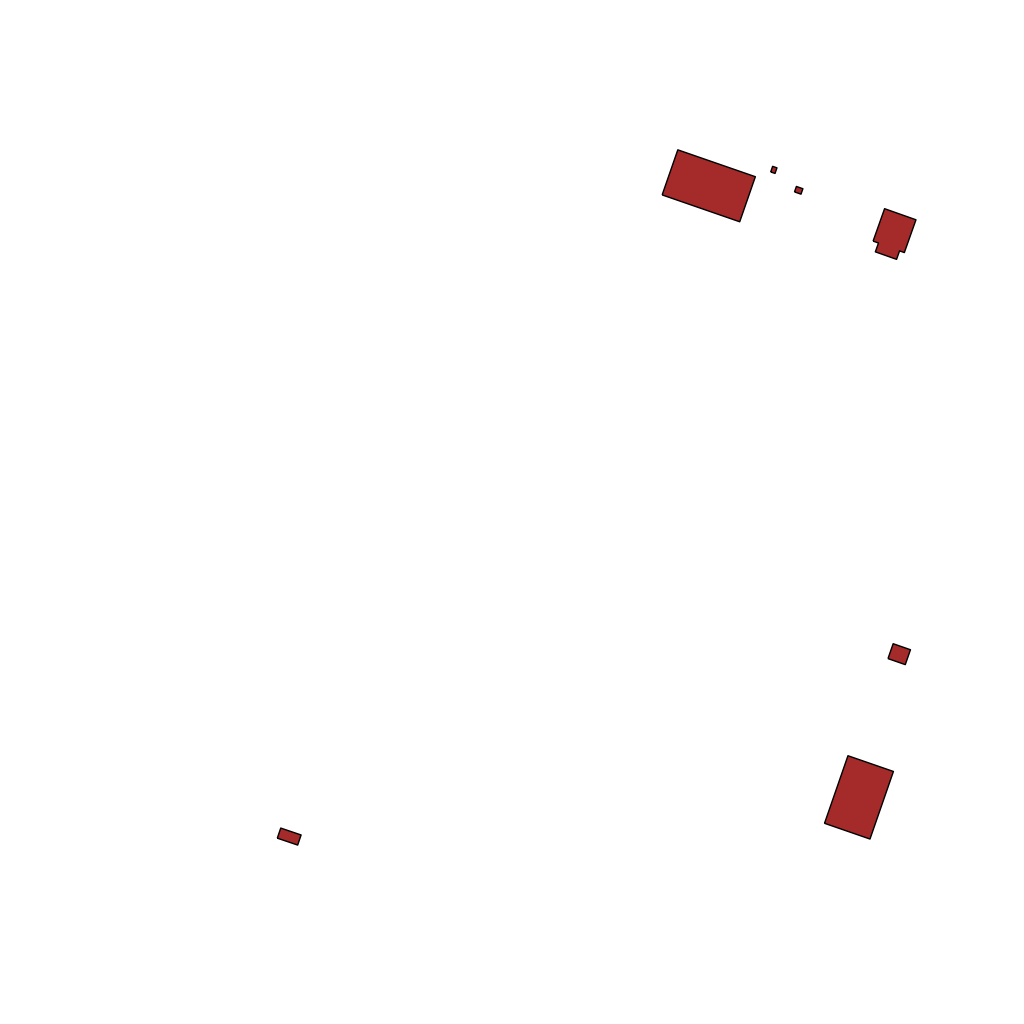
Tags: overhead vector_map, industrial, recreation, individual_rise, density_1, Facility, 1.0 km²